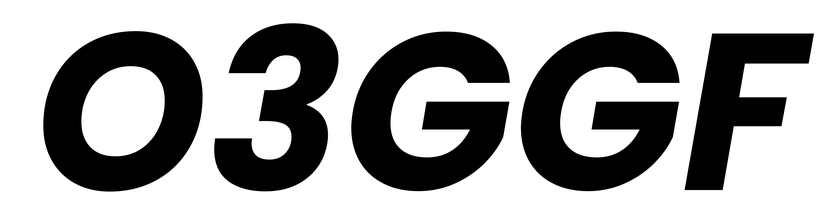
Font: Poppins-BoldItalic